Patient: sex F, age 54
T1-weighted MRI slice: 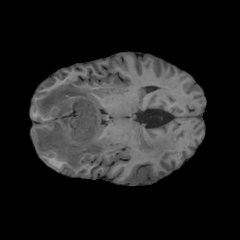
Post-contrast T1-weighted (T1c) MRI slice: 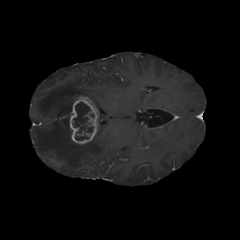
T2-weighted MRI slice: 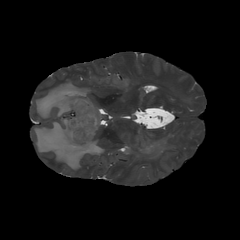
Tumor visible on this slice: yes
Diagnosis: Glioblastoma, IDH-wildtype
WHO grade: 4